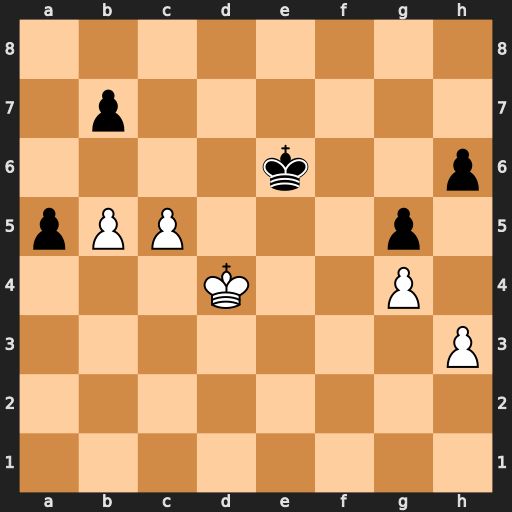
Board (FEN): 8/1p6/4k2p/pPP3p1/3K2P1/7P/8/8
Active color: w
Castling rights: -
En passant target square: a6
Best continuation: Kc4 a4 Kb4 Kd5 Kxa4 Kxc5 Ka5 Kc4 Kb6 Kb4 Kxb7 Kxb5 Kc7